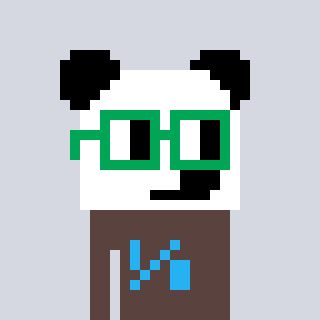
a pixel art character with square green glasses, a panda-shaped head and a darkbrown-colored body on a cool background